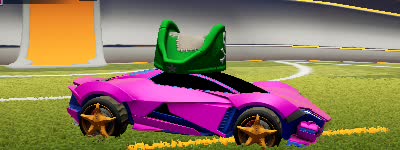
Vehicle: werewolf